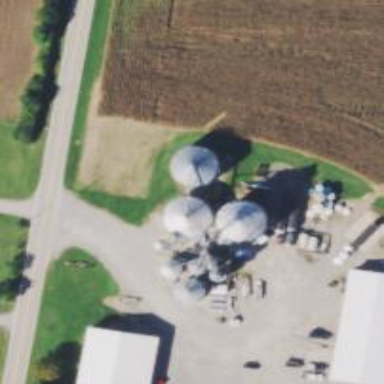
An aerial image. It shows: Silo.